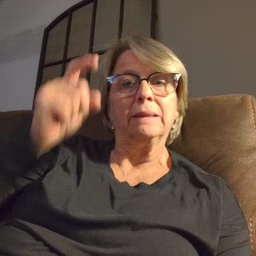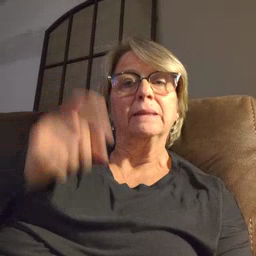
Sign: penny